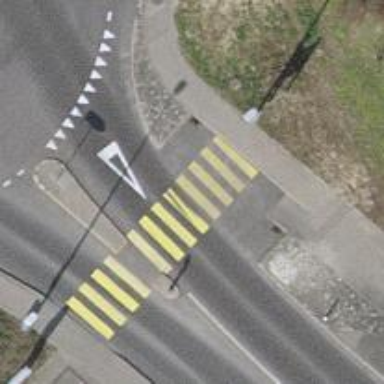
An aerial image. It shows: Marked crossing with pedestrian island. The crossing has visible markings.